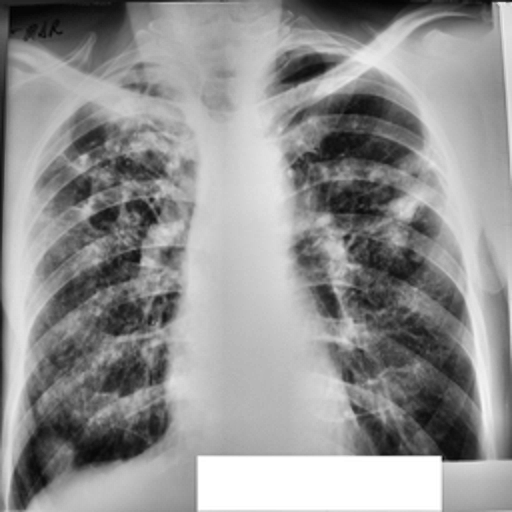
Finding: TUBERCULOSIS